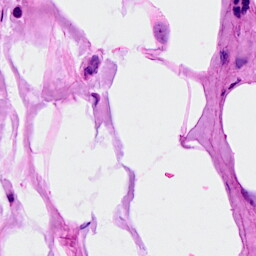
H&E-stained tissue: Breast